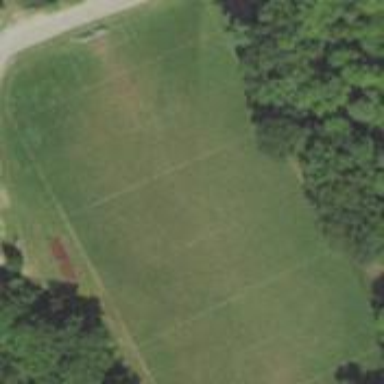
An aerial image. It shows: Soccer pitch for outdoor sports and leisure activities.